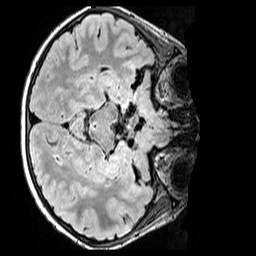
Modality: FLAIR
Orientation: axial
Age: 9
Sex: male
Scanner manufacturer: siemens
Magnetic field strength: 3 T
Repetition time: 5 s
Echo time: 0.388 s